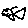
Label: fish